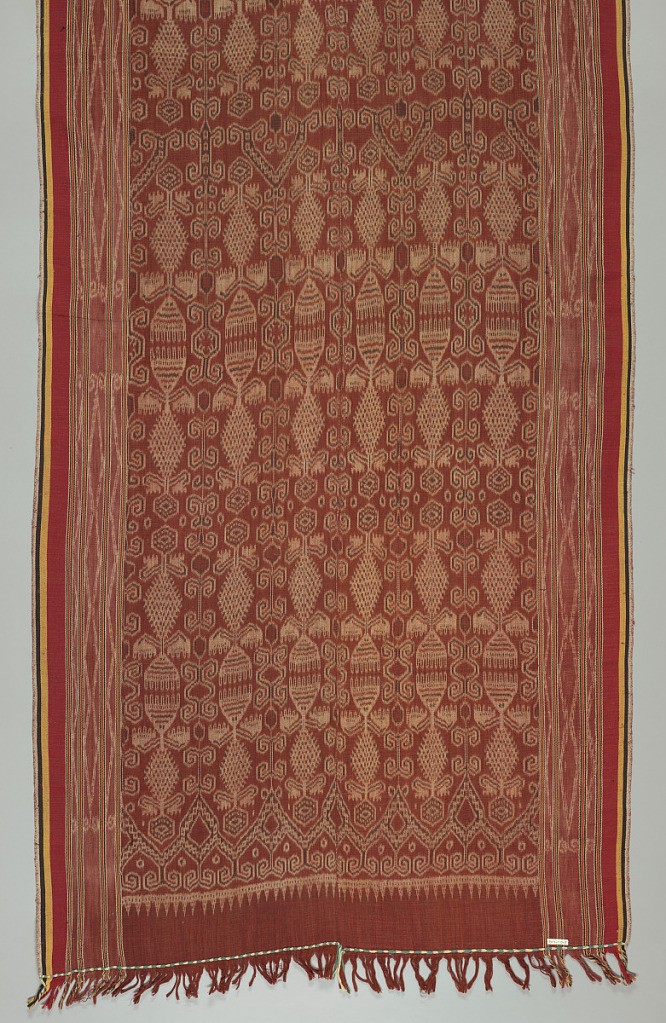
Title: Textile
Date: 19th century
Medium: cotton Technique: warp ikat
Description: Oblong panel showing geometric design in the central area with vertical stripes along the sides. Done in reddish brown, black and cream color. Black and yellow along selvages. Fringe on both ends is set off with a line of black and white embroidery.